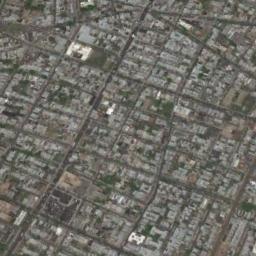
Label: commercial_area